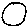
Label: circle